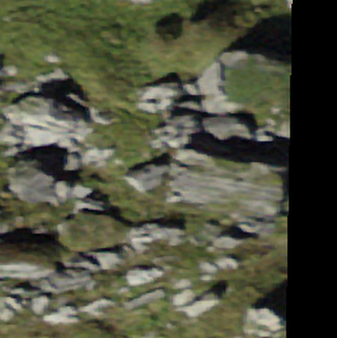
Label: bouldering_area